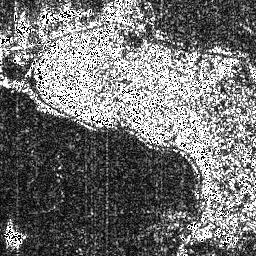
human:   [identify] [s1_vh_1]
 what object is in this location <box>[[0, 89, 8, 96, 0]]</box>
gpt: <ref>1 small ship at the bottom left</ref>